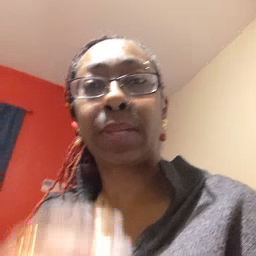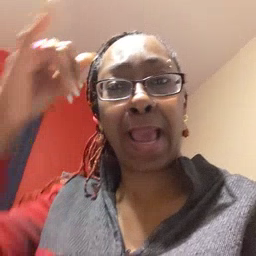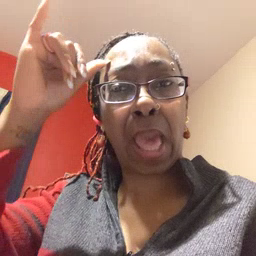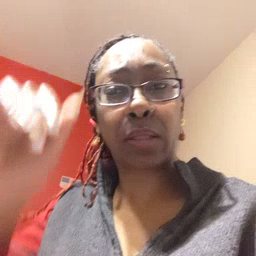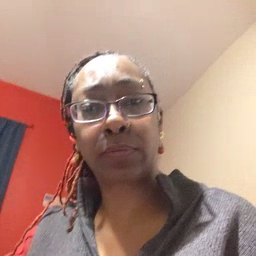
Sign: cow